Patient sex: M
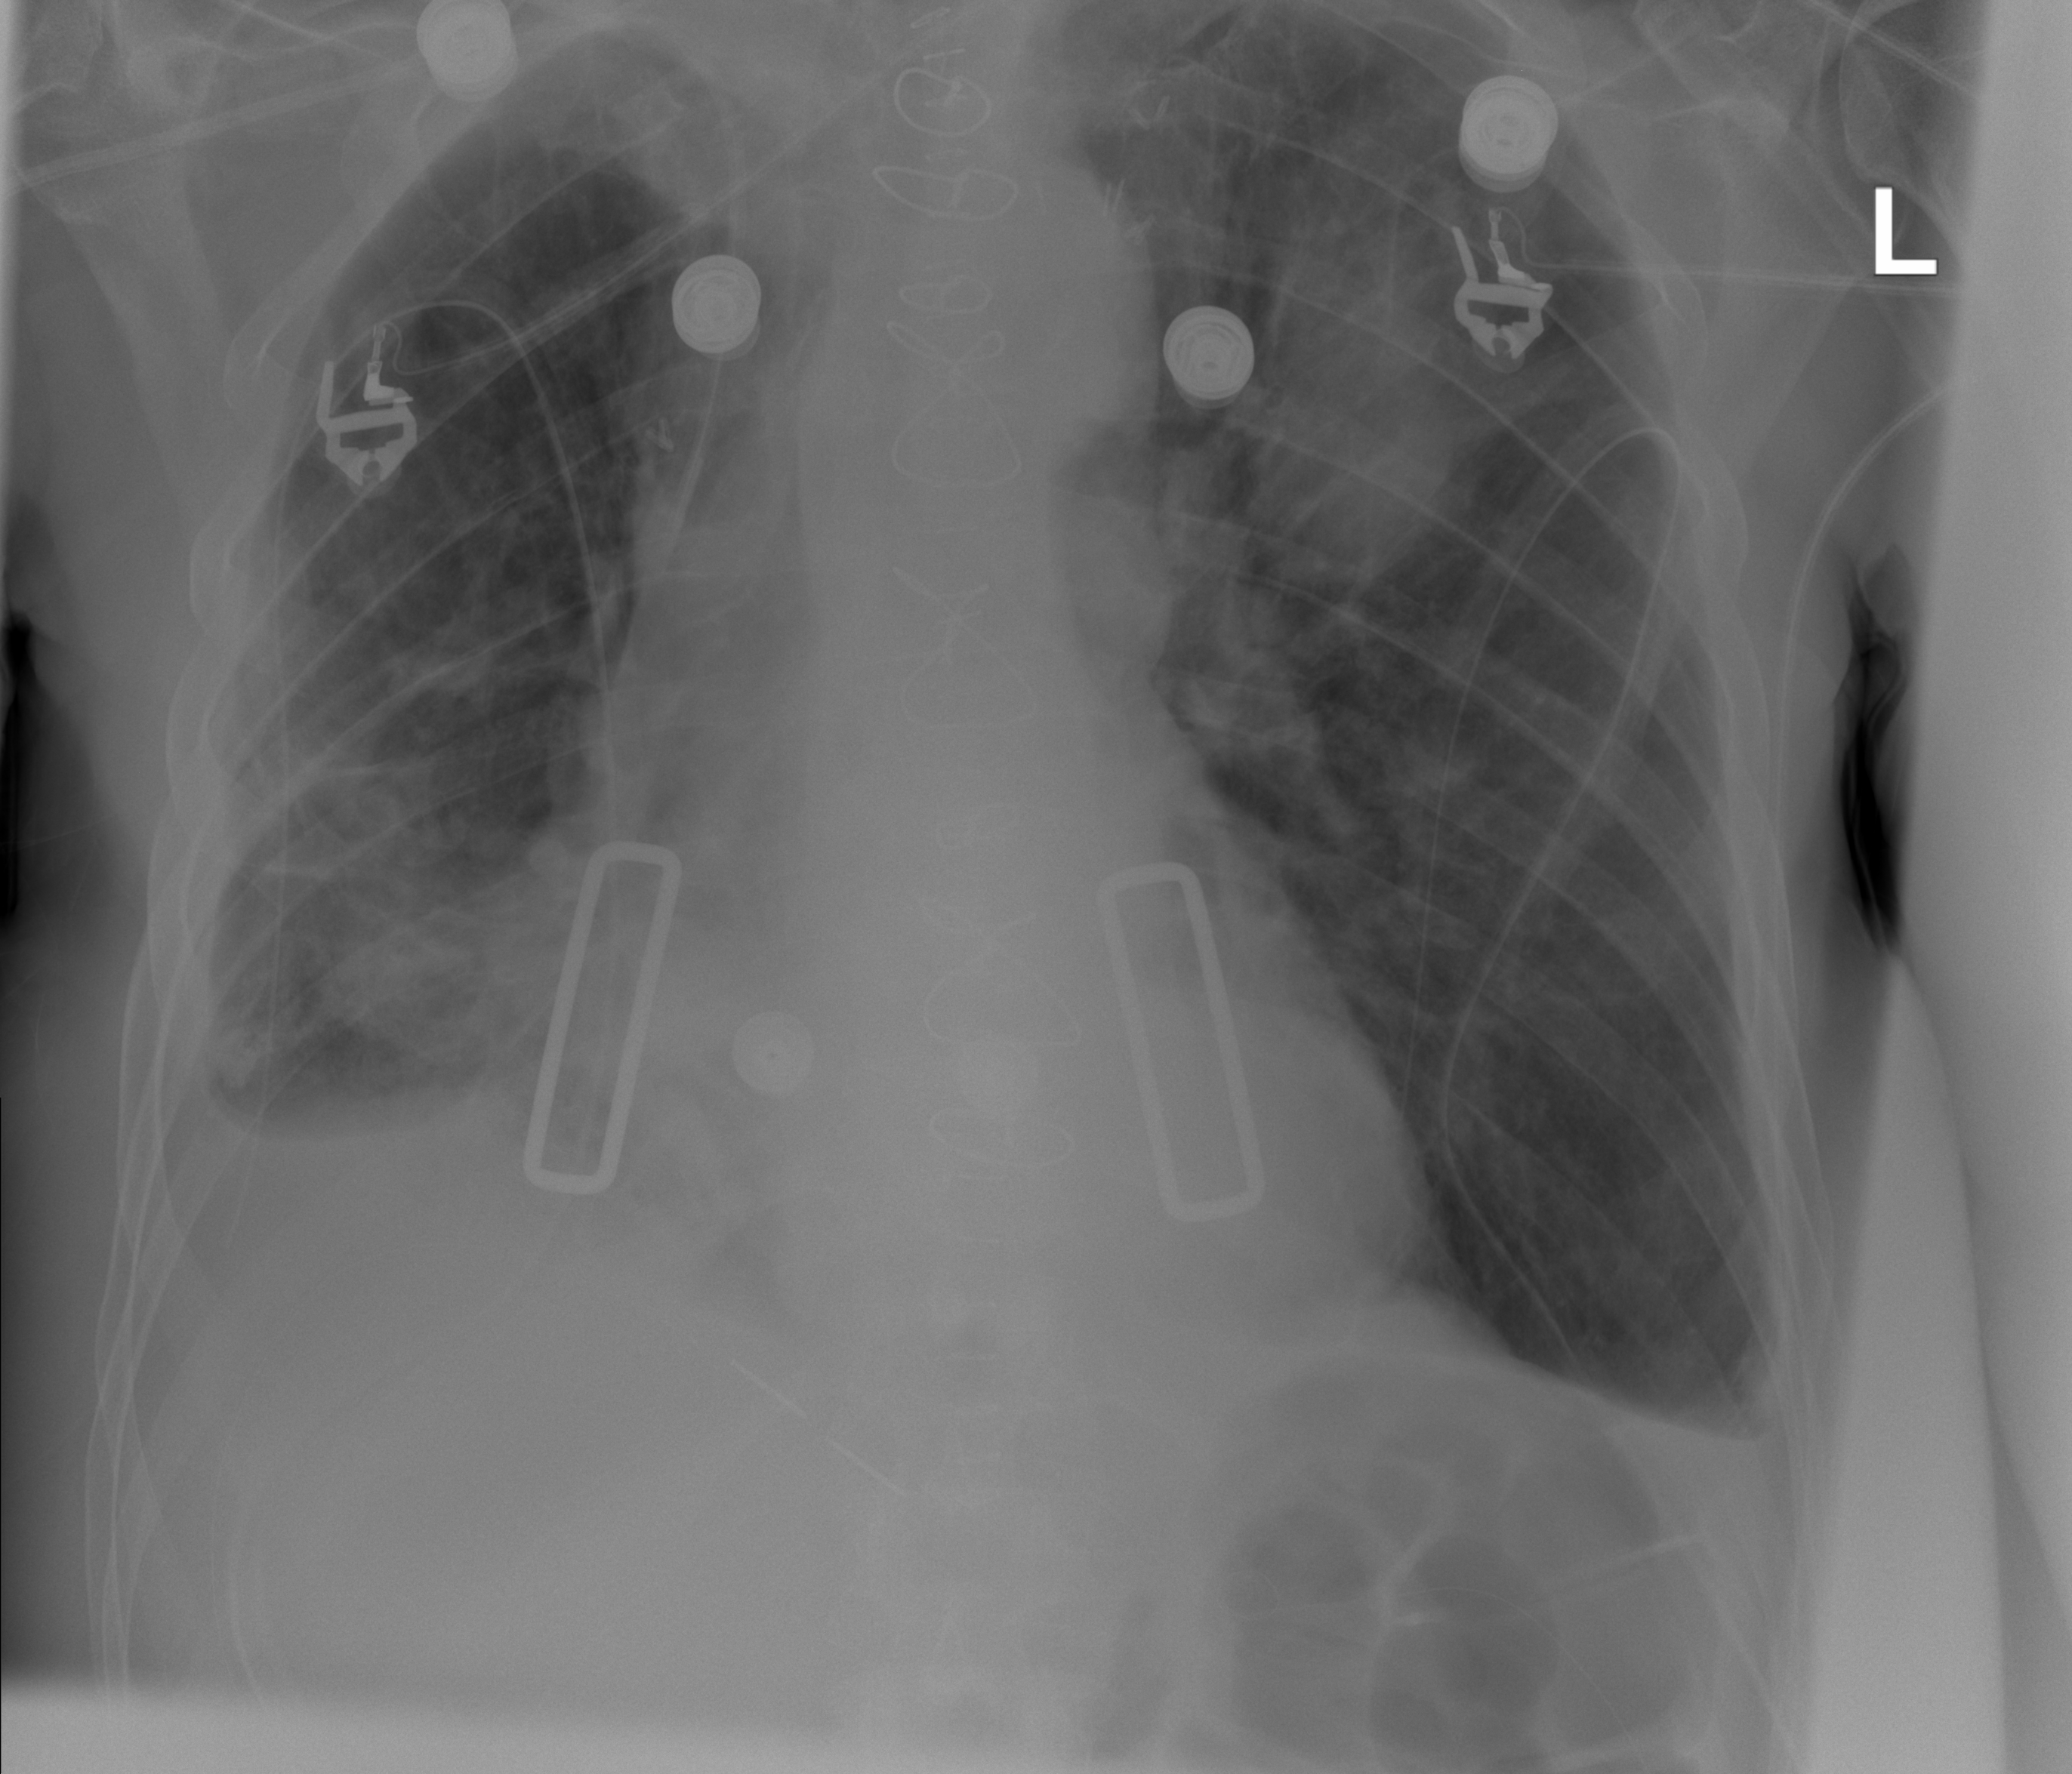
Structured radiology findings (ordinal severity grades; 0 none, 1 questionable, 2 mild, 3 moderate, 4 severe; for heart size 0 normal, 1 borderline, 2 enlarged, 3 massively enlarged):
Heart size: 0
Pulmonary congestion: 2
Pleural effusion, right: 3
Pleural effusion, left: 2
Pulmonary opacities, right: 2
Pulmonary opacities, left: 2
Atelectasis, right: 3
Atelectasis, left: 2